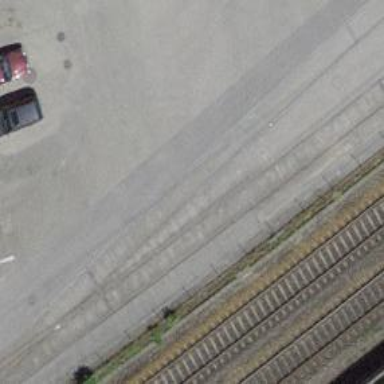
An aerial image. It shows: Railway level crossing.